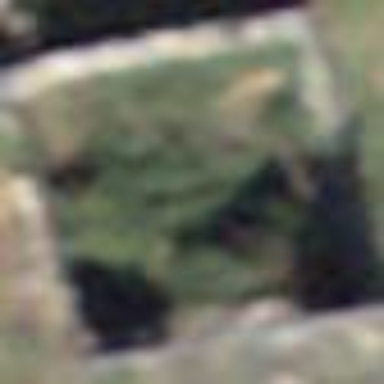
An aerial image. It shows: Ruins of building.